Question:
This is my html above, i am trying to get the index of which video i clicked on and i also need to get the href of the "owl-video" anchor tag. See the code below i tried.
>
1. To find the a"href" i tried this, which doesn't seem to work.
'''
var target = $(this).closest('.article-video').index('.article-video').find('a').attr('href');
'''
>
1. this is the code i tried to get the index.
'''
$('.article-video').click(function(){
var target = $(this).closest('.article-video').index('.article-video');
console.log(target);
});
'''
i am a beginner to Jquery, apologies for any mistake
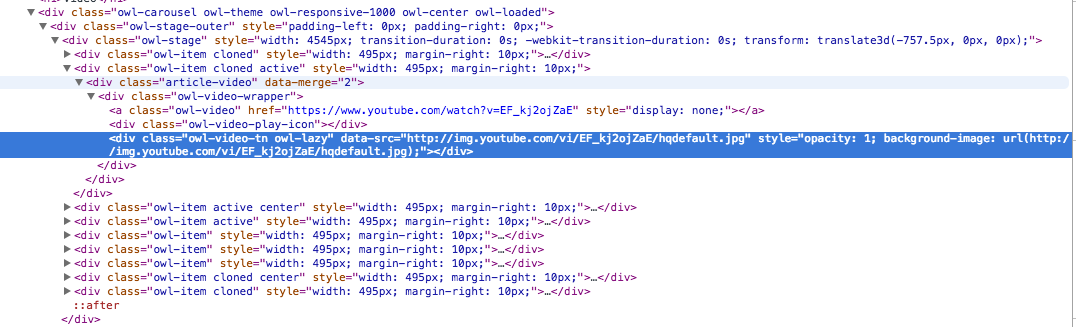
Answer: > 1) For getting href in clicked context:
'''
var href = $(this).closest('.article-video').find('a').attr('href');
'''
> 2) For getting the index
'''
var target = $('.article-video').index($(this).closest('.article-video'));
'''